高一 · 立体几何学
所示, 正方体 $A B C D-A_{1} B_{1} C_{1} D_{1}$ 的棱长为 1 , 线段 $B_{1} D_{1}$ 上有两个动点 $E, F$,且 $E F=\frac{\sqrt{2}}{2}$, 则下列结论中错误的是

(1) $A C \perp B E$;

(2) $E F / /$ 平面 $A B C D$;

(3)三棱雉 $A-B E F$ 的体积为定值;

(4)异面直线 $A E, B F$ 所成的角为定值.
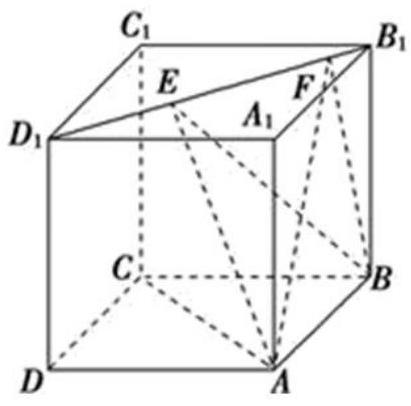
答案: )
解析: 【分析】

(1)根据正方体的几何特征, 易证 $A C \perp$ 平面 $D D_{1} B_{1} B$. (2)根据 $B_{1} D_{1} / / B D$, 利用线面平行的判定定理判断.(3)根据体积公式, 判断 $S_{\triangle E F B}$ 是否为定值, 再根据 $A C \perp$ 平面 $D D_{1} B_{1} B$, 判断点 $A$ 到平面 $D D_{1} B_{1} B$ 的距离是否为定值. (4)取特殊位置, 当 $E$ 为 $B_{1} D_{1}$ 的中点, $F$ 与 $B_{1}$ 重合时和当 $\mathrm{F}$ 为 $B_{1} D_{1}$ 的中点, $E$ 与 $D_{1}$ 重合时角是否相等判断.

【详解】

在正方体中, $D D_{1} \perp$ 平面 $A B C D$, 所以 $D D_{1} \perp \mathrm{AC}$, 又因为 $A C \perp B D, D D_{1} \cap B D=D$,
所以 $A C \perp$ 平面 $D D_{1} B_{1} B$, 所以 $A C \perp B E$, 故正确.

(2)因为 $B_{1} D_{1} / / B D, B_{1} D_{1} \not \subset$ 平面 $A B C D ; B D \subset$ 平面 $A B C D$, 所以 $B_{1} D_{1} / /$ 平面 $A B C D$, 所以 $E F / /$ 平面 $A B C D$, 故正确.

(3)因为 $S_{\triangle E F B}=\frac{1}{2} E F \cdot B B_{1}$ 是定值, 因为 $A C \perp$ 平面 $D D_{1} B_{1} B$, 点 $\mathrm{A}$ 到平面 $D D_{1} B_{1} B$ 的距离为 $\frac{\sqrt{2}}{2}$ 是定值, 故三棱雉 $A-B E F$ 的体积为定值, 故正确.

(4) 当 $E$ 为 $B_{1} D_{1}$ 的中点, $F$ 与 $B_{1}$ 重合时, $B F / / A A_{1}, A A_{1} \perp A_{1} E, \angle E A A_{1}$ 异面直线 $A E$, $B F$ 所成的角 $\tan \angle E A A_{1}=\frac{\left|E A_{1}\right|}{\left|A_{1} A\right|}=\frac{\sqrt{2}}{2}$, 当 $F$ 为 $B_{1} D_{1}$ 的中点, $E$ 与 $D_{1}$ 重合时, $A E / / C_{1} B, C_{1} F \perp B F, \angle F B C_{1}$ 异面直线 $A E, B F$ 所成的角 $\tan \angle F B C_{1}=\frac{\left|C_{1} F\right|}{|F B|}=\frac{\frac{\sqrt{2}}{2}}{\sqrt{\left(\frac{\sqrt{2}}{2}\right)^{2}+1}}=\frac{\sqrt{3}}{3}$, 所以 $\angle E A A_{1} \neq \angle F B C_{1}$, 故异面直线 $A E$, $B F$ 所成的角不是定值, 故(4)错误.

故答案为: (4)

【点睛】

本题主要考查空间几何体的几何特征和点、线、面的位置关系, 还考查了空间想象和逻辑推理的能力, 属于中档题.